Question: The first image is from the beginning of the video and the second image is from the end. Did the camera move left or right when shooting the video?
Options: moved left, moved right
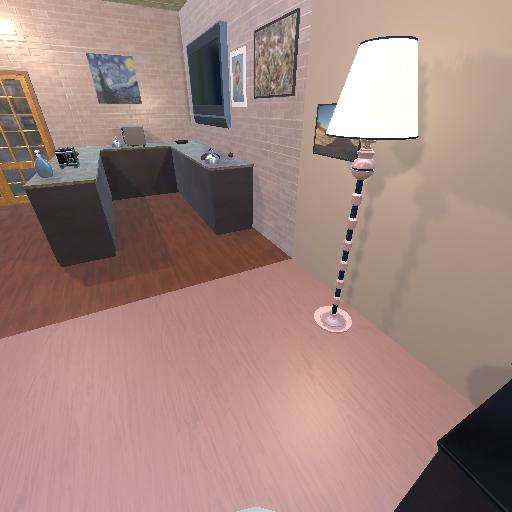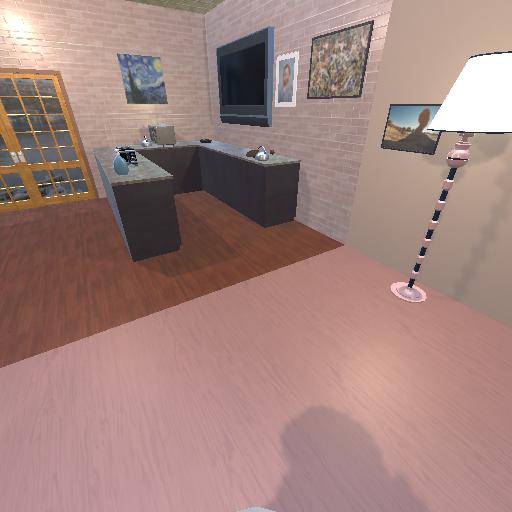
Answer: moved left